Aerial crown-view tile of a tropical tree (Barro Colorado Island, Panama), acquired 20250217:
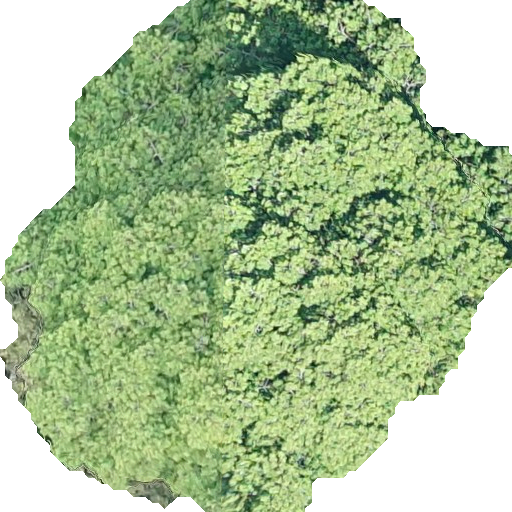
Species: Virola surinamensis
GBIF accepted scientific name: Virola surinamensis
Crown area: 294.531 m²